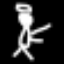
Label: angel